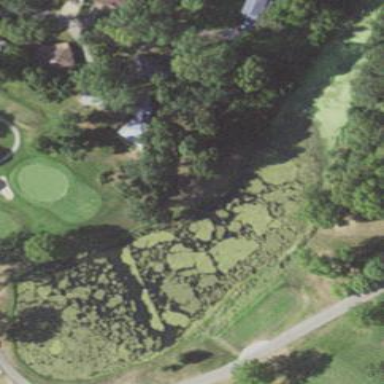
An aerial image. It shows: Scenic view of water hazard on golf course. The natural water feature adds beauty to the landscape.